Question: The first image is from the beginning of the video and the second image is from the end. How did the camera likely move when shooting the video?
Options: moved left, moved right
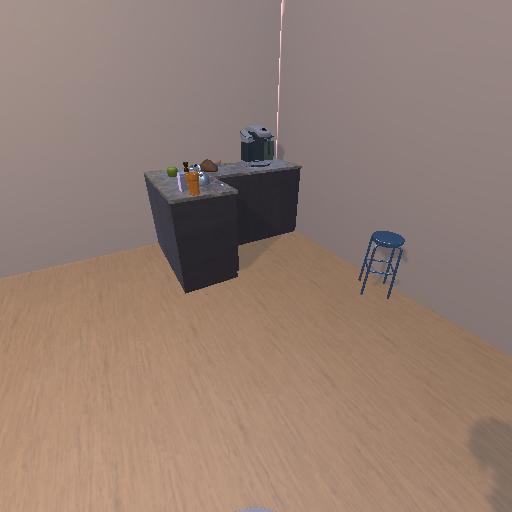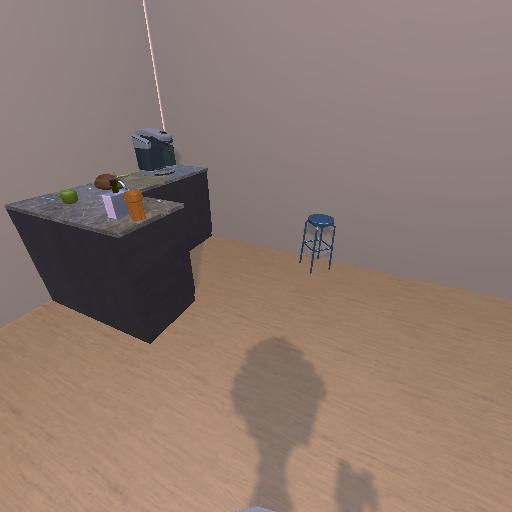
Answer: moved left